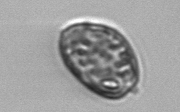
Label: Prorocentrum